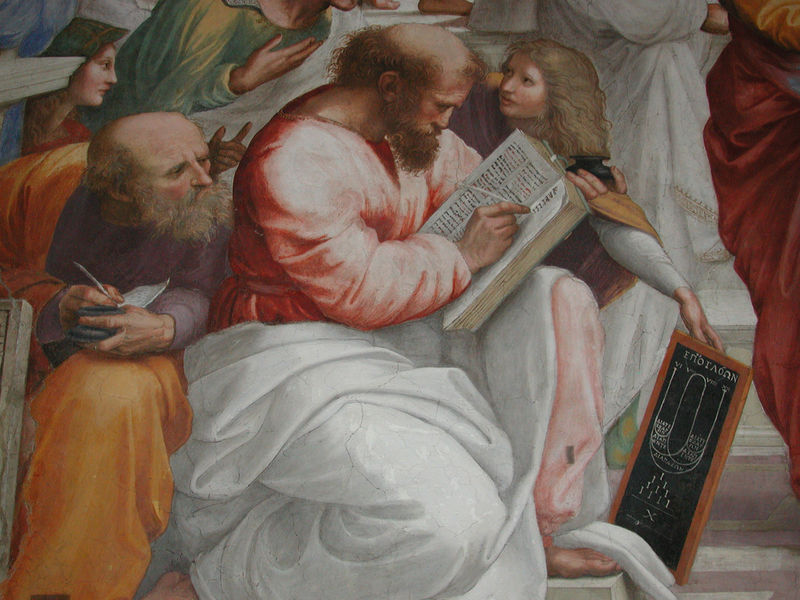
Titel: Die Schule von Athen
Künstler: Raffael
Standort: Rom, Stanza della Segnatura (EU - I - Latium)
Schlagwörter: blau, feder, gemälde, hand, kopf, mann, umhang, gelb, grün, mädchen, sitzen, bunt, frau, männer, orange, profil, weiss, zeichnung, rot, malerei, bart, bärte, falten, vollbart, gelehrte, schauen, gewand, gold, haare, kind, rosa, schrift, schule, treppe, treppen, tafel, zeigefinger, glatze, lesen, stufen, philosoph, buch, druck, kopie, rom, wissenschaftler, junger mann, schreiben, toga, griechisch, fresko, schreiber, tintenfass, ikone, athen, roma, raffael, evangelist, stanzen, aristoteles, plato, u, vollbart#